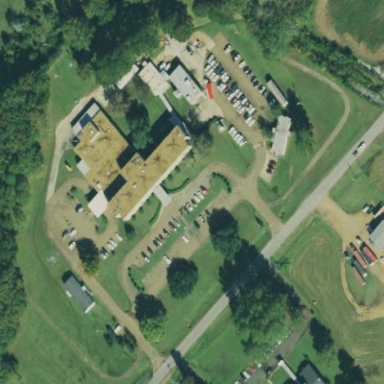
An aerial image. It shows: Hospital.